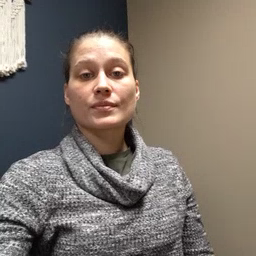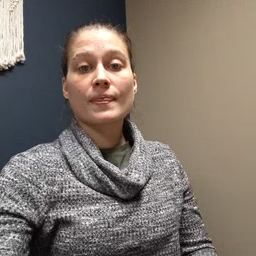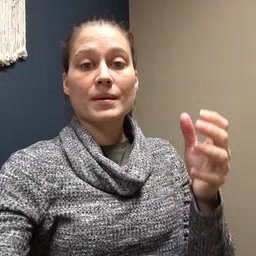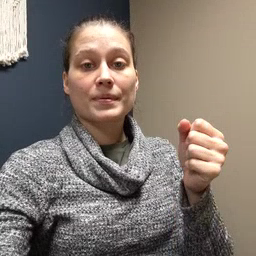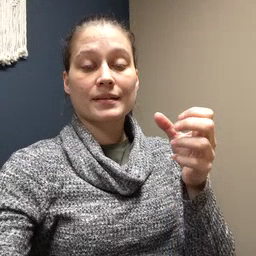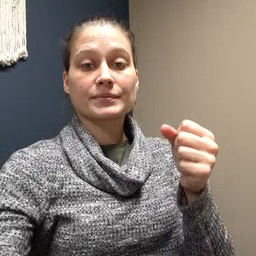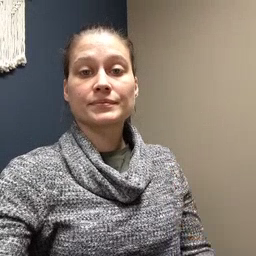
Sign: milk